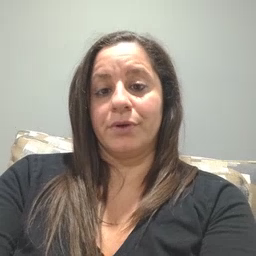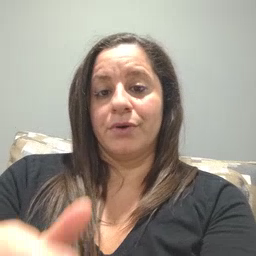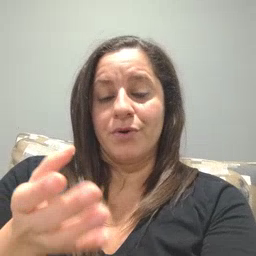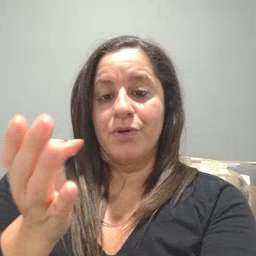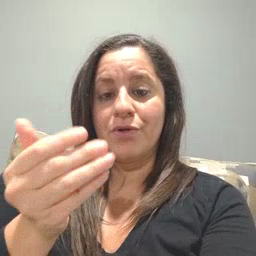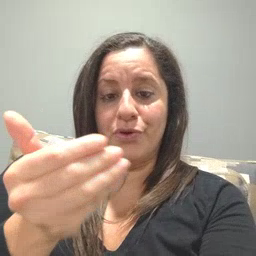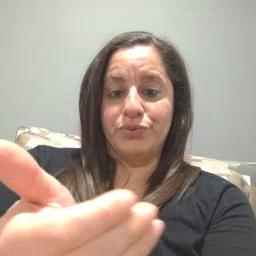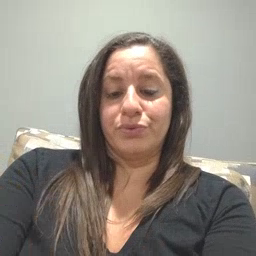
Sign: close